Field crop: maize
Growth stage: 1
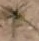
Species: salsola